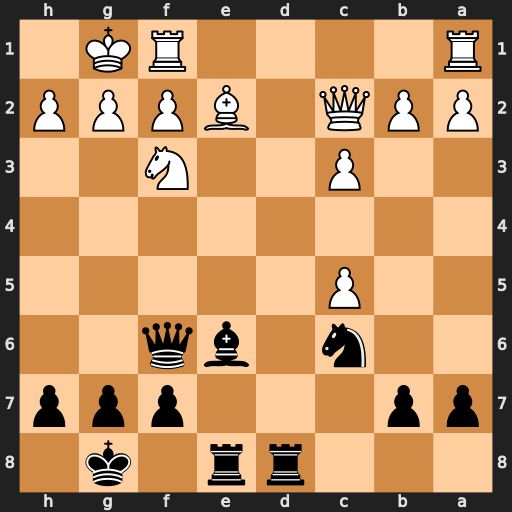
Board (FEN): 3rr1k1/pp3ppp/2n1bq2/2P5/8/2P2N2/PPQ1BPPP/R4RK1
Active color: b
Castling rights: -
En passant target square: -
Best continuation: Bf5 Qb3 Rxe2